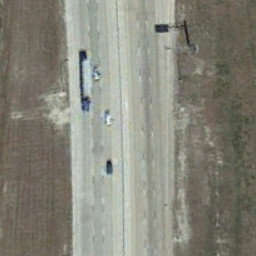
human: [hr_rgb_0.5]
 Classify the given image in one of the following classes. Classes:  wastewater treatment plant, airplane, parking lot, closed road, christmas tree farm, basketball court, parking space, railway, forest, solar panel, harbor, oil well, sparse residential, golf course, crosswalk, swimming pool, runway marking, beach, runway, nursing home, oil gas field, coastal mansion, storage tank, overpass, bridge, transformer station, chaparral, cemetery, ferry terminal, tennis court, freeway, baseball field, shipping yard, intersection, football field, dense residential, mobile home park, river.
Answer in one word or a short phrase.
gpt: freeway